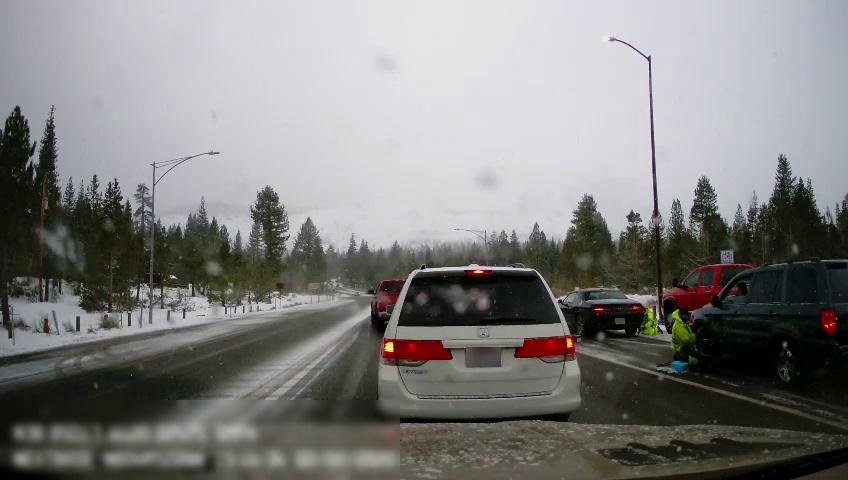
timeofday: Day
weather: Snowy
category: Drivable Space
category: Vehicles | Van
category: Vehicles | SUV
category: Vehicles | Truck
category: Pedestrians
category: Pedestrians
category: Vehicles | Car
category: Vehicles | Truck
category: Lanes | Current Lane
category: Lanes | Alternate Lane
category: Lanes | Alternate Lane
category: Lanes | Alternate Lane
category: Traffic | Signs